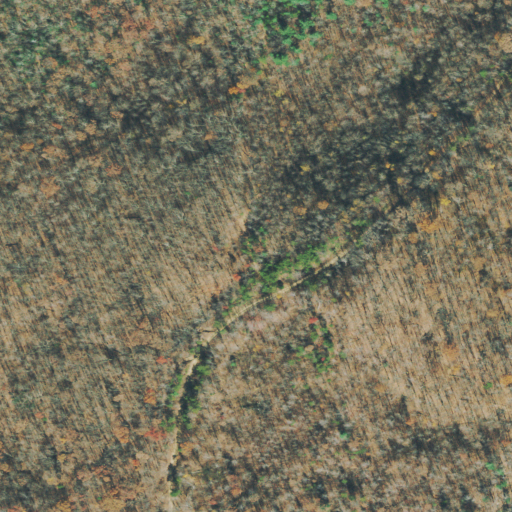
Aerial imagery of mountain in Tennessee named Lowe Mountain containing only deciduous forest